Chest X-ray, PA view. Patient: 24 years old, sex F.
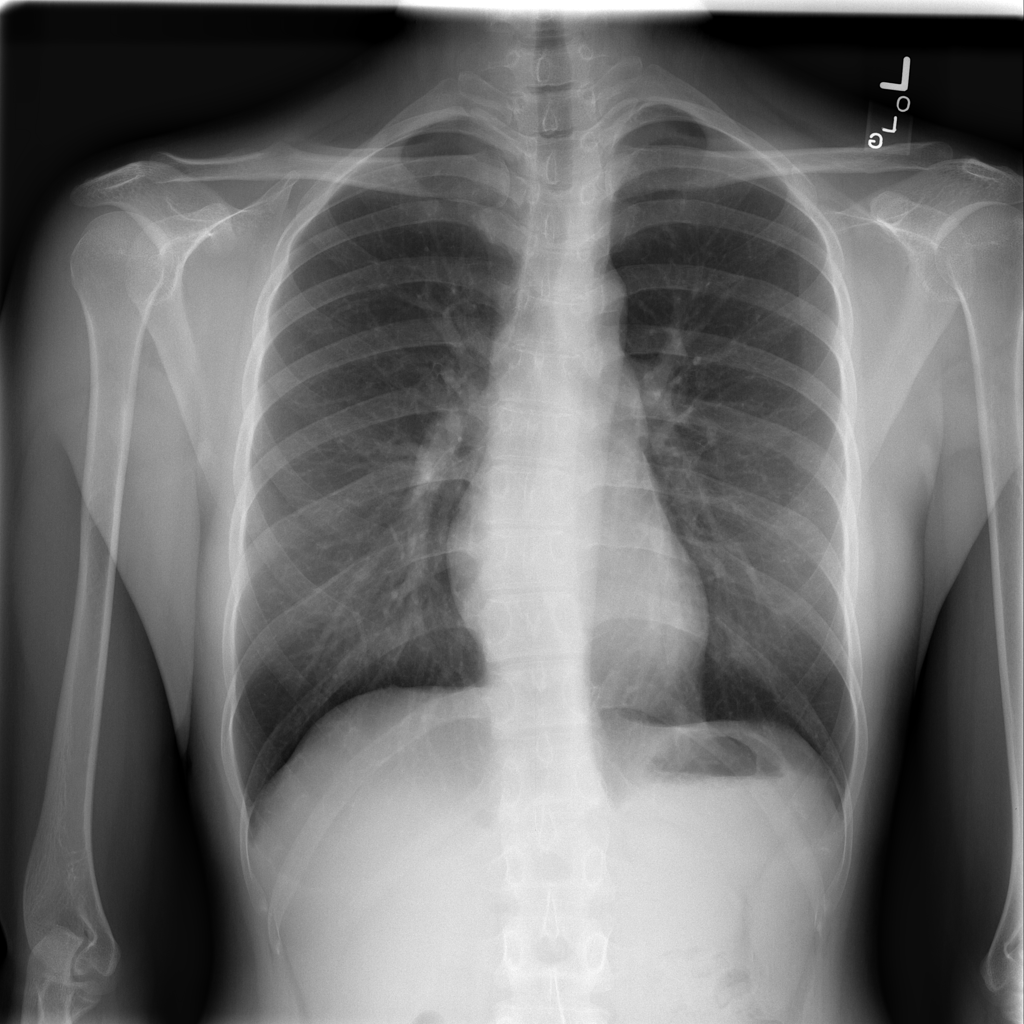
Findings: No Finding